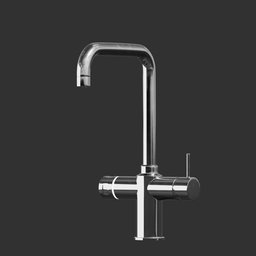
Label: appliances